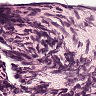
Metastatic tissue present: no